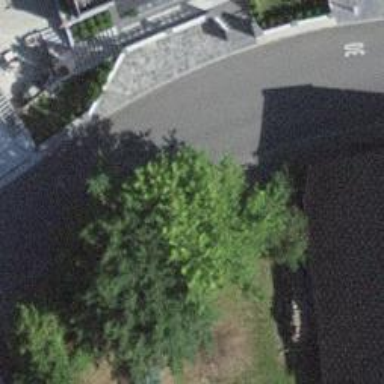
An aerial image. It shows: Residential road with asphalt surface.